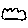
Label: cloud